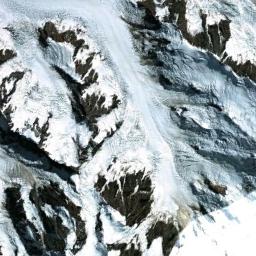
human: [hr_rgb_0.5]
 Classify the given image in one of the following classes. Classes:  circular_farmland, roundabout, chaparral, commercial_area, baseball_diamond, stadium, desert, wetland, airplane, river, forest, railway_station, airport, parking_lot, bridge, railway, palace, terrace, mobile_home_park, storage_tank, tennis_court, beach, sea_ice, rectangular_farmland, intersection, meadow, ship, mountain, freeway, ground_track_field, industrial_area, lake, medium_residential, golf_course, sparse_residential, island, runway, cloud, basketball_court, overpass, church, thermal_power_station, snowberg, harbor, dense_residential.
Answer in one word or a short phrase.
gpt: snowberg